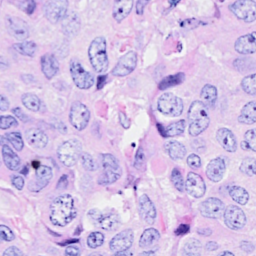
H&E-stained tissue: Breast